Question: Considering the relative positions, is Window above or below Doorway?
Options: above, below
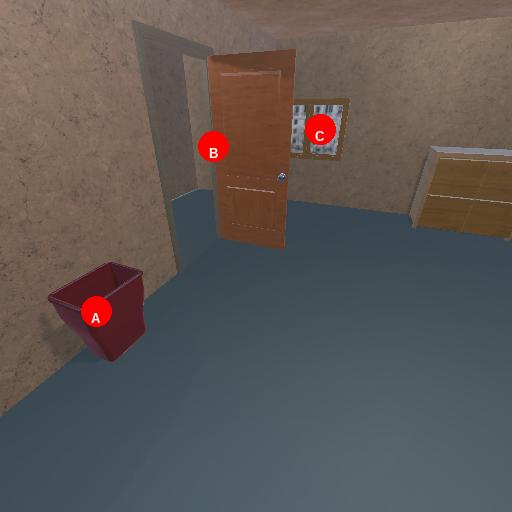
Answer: above